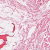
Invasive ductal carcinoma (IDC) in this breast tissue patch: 0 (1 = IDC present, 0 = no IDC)